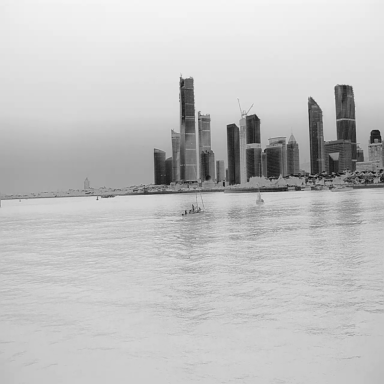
There is a canoe in the infrared image.